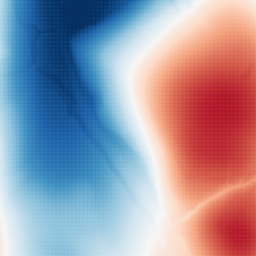
Category: trend_removal
Decomposition family: polynomial
Decomposition parameters: degree: 3
Upsampling method: sinc_blackman
Upsampling parameters: scale: 2
kernel_size: 4
Upsampling scale: 2